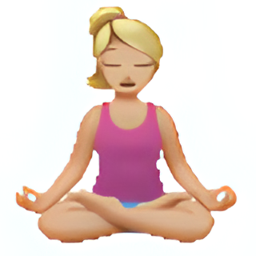
Name: woman in lotus position medium light skin tone
Emoji: 🧘🏼‍♀️
Group: People & Body
Sub-group: person-resting